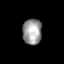
Tissue: skin
Cell type: Fibroblasts
Senescence score: 0.6937
Nuclear area (px): 488
Mean DAPI intensity: 154.439